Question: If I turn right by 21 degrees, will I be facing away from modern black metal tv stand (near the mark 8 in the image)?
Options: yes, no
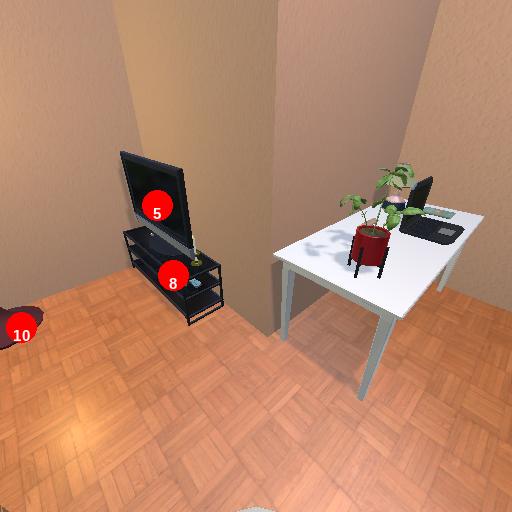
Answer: yes